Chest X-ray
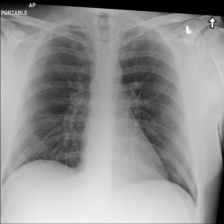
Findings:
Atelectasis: negative
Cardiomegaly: negative
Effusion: negative
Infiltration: negative
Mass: negative
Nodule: negative
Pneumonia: negative
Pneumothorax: negative
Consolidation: negative
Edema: negative
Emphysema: negative
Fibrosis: negative
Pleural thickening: negative
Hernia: negative